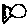
Label: fish